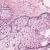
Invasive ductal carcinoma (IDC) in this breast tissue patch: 0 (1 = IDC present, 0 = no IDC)